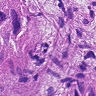
Metastatic tissue present: yes